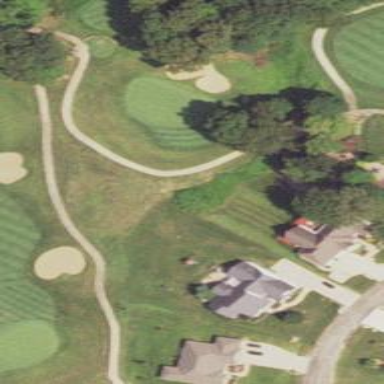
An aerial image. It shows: Rough area on grassy golf course.